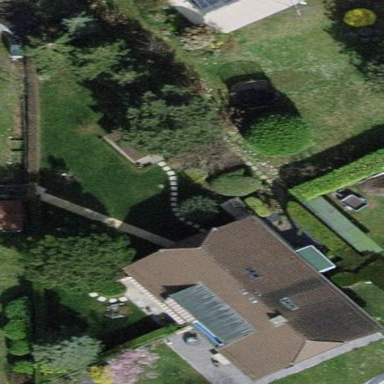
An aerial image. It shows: Garden surrounded by fence.